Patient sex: F
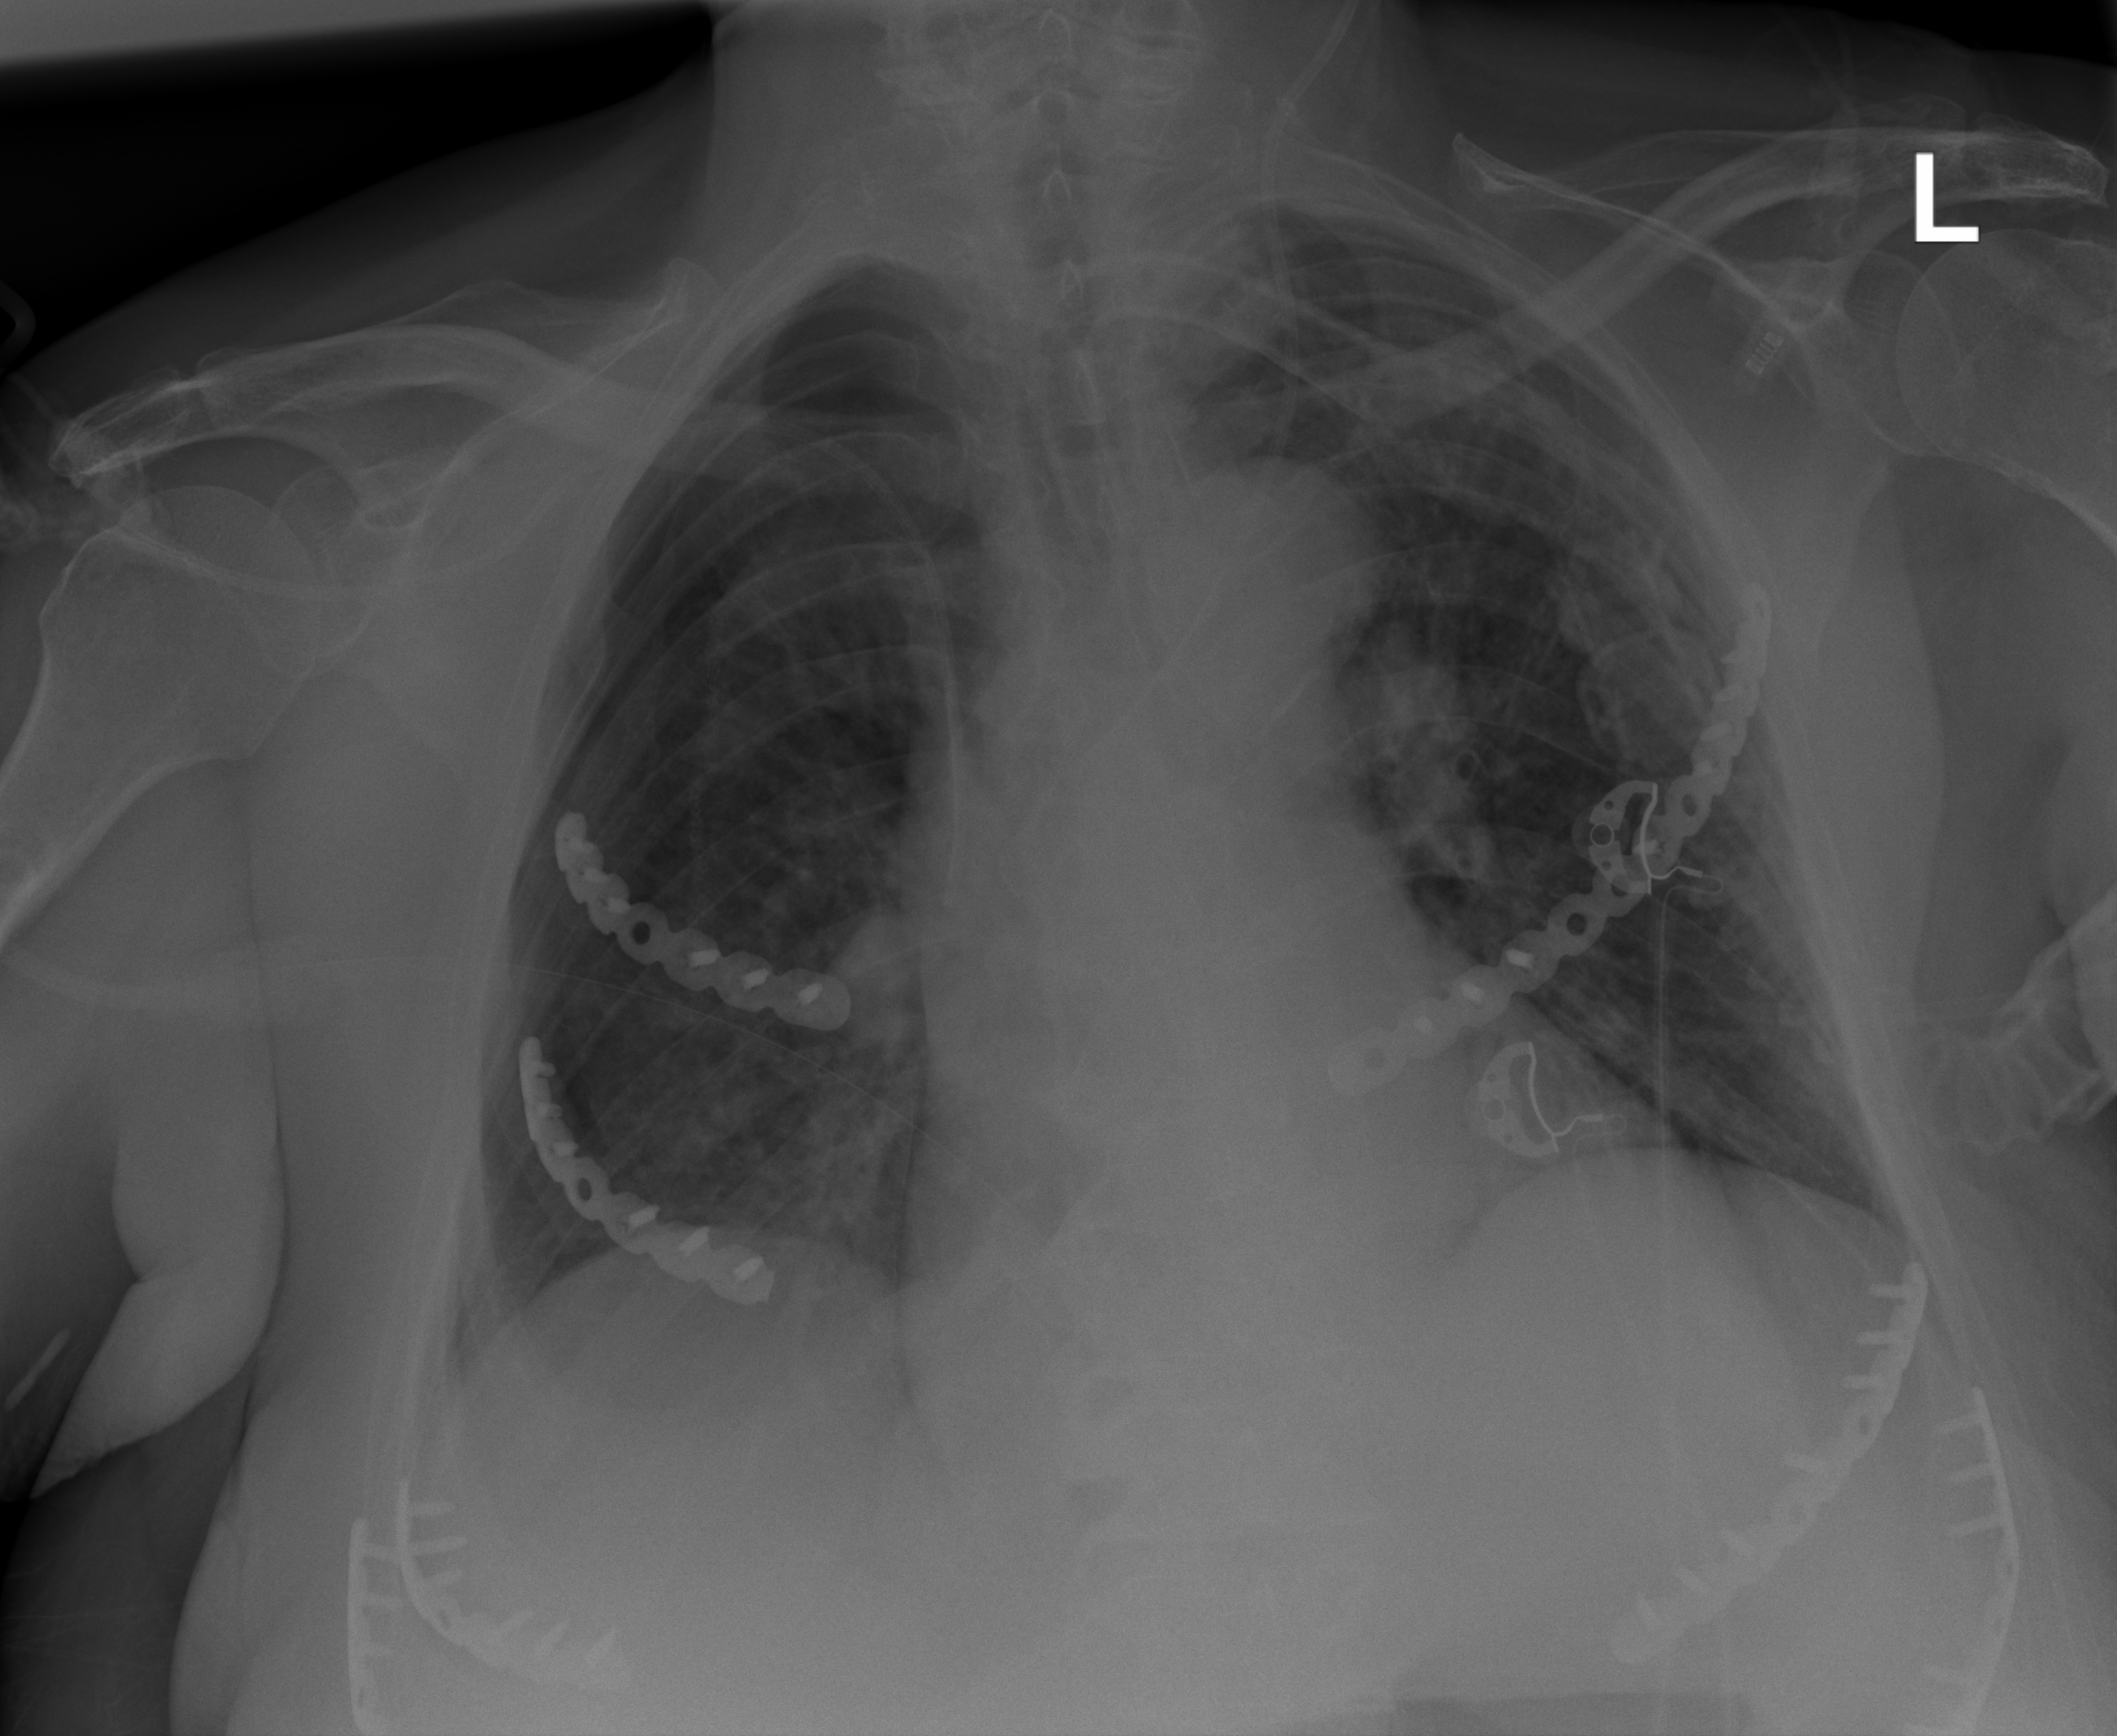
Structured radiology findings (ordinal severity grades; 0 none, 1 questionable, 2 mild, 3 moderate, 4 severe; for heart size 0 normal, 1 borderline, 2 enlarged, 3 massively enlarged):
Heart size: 1
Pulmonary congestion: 2
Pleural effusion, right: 0
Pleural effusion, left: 0
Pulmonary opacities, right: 0
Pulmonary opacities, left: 0
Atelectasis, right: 2
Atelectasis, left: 0